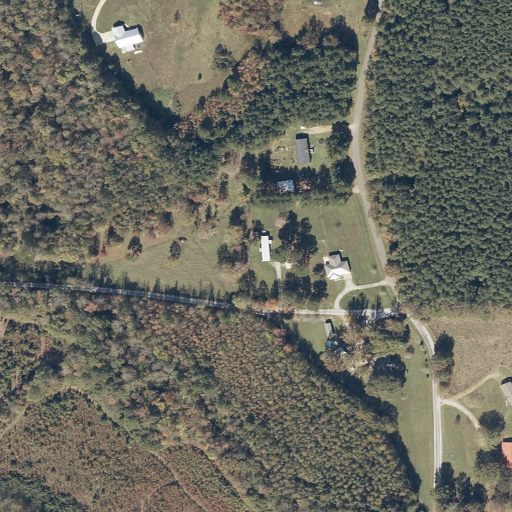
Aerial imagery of valley in Mississippi named Springer Glade containing woody wetlands, pasture, open development, deciduous forest, grassland, and evergreen forest